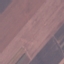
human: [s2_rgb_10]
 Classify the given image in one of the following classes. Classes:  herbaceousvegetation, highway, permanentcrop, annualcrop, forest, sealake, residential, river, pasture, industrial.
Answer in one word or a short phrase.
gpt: AnnualCrop